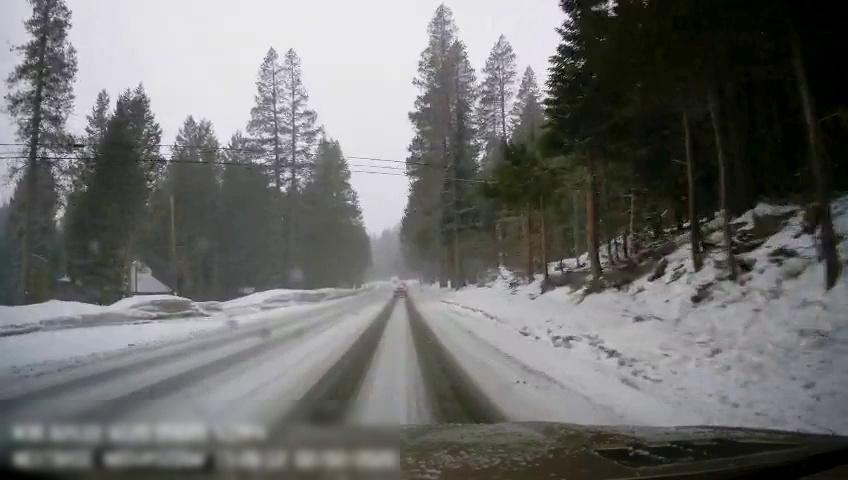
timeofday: Day
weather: Snowy
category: Drivable Space
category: Vehicles | SUV